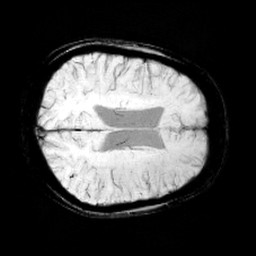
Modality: minIP
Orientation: axial
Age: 12
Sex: female
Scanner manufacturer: siemens
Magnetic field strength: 3 T
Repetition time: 0.027 s
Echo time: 0.02 s